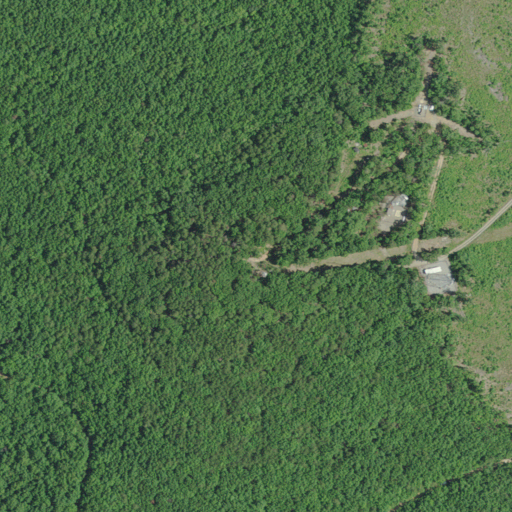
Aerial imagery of mountain in Virginia named Leigh Mountain containing mixed forest, evergreen forest, deciduous forest, open development, grassland, medium intensity development, low intensity development, and high intensity development